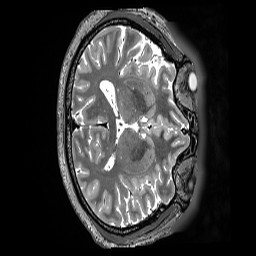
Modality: T2w
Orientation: axial
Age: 49
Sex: female